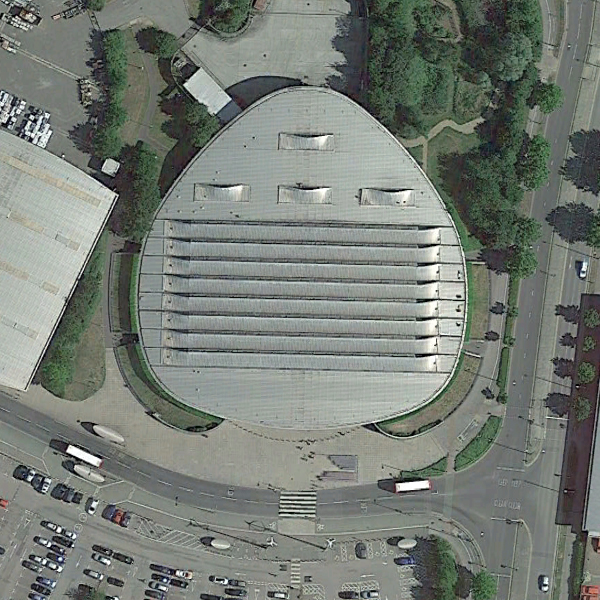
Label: Center